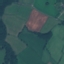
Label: Pasture